Question: I have this kendo object and I'm concerned with this part of its configuration:
'''
data: {
awardTitleId: e.data.AwardTitleId,
personId: X, //needs to be a variable
nameId: Y //needs to be a variable
}
'''
I get the values for personId and nameId and store them into cookies.
'''
function createCookie(name, value, days) {
if (days) {
var date = new Date();
date.setTime(date.getTime() + (days * 24 * 60 * 60 * 1000));
var expires = "; expires=" + date.toGMTString();
}
else expires = "";
document.cookie = name + "=" + value + expires + "; path=/";
}
function readCookie(name) {
var nameEQ = name + "=";
var ca = document.cookie.split(';');
for (var i = 0; i < ca.length; i++) {
var c = ca[i];
while (c.charAt(0) == ' ') c = c.substring(1, c.length);
if (c.indexOf(nameEQ) == 0) return c.substring(nameEQ.length, c.length);
}
return null;
}
function eraseCookie(name) {
createCookie(name, "", -1);
}
'''
The issue here is that for me to use the returned value from the "readCookie" function, it needs to be in a variable so I can do:
'''
data: {
awardTitleId: e.data.AwardTitleId,
personId: variable1,
nameId: variable2
}
'''
I can't do this:
'''
data: {
awardTitleId: e.data.AwardTitleId,
personId: readCookie("personId"),
nameId: readCookie("nameId")
}
'''
So my question is, how do I USE the values returned by these java script functions in my code? They sort of have to be "global variables" so that I can use it in other parts/events of the web page.
I tried declaring these variables at the top of my page, outside all functions but I keep getting 0's for the Ids.
The cookie functions ARE working, btw.
EDIT -
The function IS returning a value:

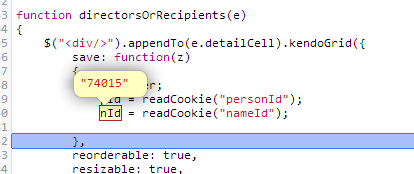
Answer: It looks like you're using jQuery so if you have a ready function you could set these values into your data object like this
'''
var data: {
awardTitleId: e.data.AwardTitleId, //wherever you get this from
personId: null,
nameId: null
}
$(function(){
data.personId = readCookie("personId");
data.nameId = readCookie("nameId");
});
'''
I'm not sure where your data object exactly lives, hopefully not at the global scope but you mention needing that globally earlier so that's where I've left it.
By assigning the 'personId' and 'nameId' in the ready function of the page then you will have them for the life of the page and won't need to continually get them from a cookie.